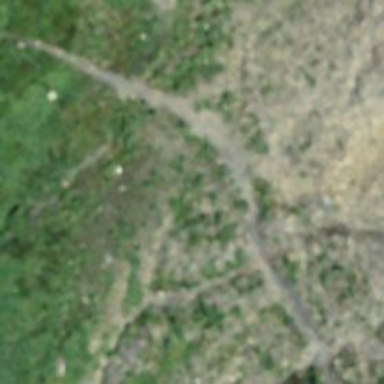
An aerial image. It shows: Path.